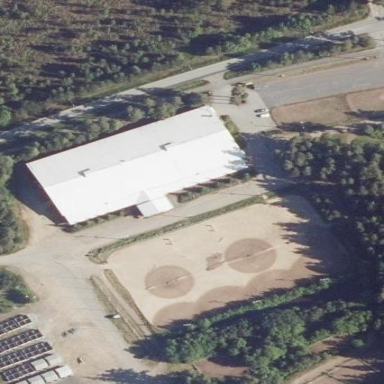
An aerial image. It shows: Equestrian pitch for leisure land sports.